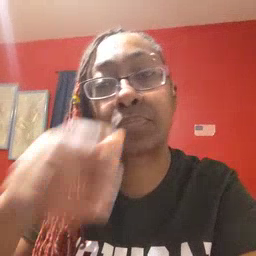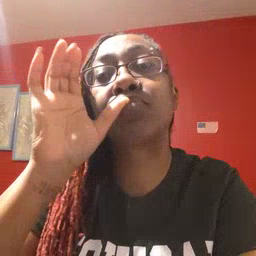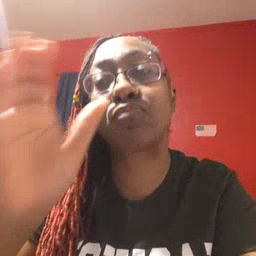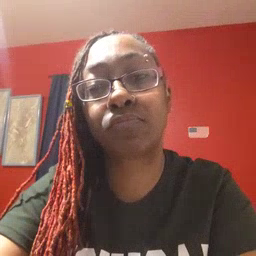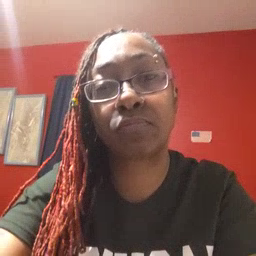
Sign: drink